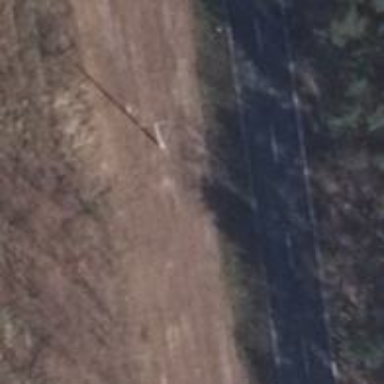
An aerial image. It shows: Power pole.